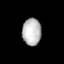
Tissue: lung
Cell type: T cells
Senescence score: 0.1944
Nuclear area (px): 498
Mean DAPI intensity: 186.835